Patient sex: M
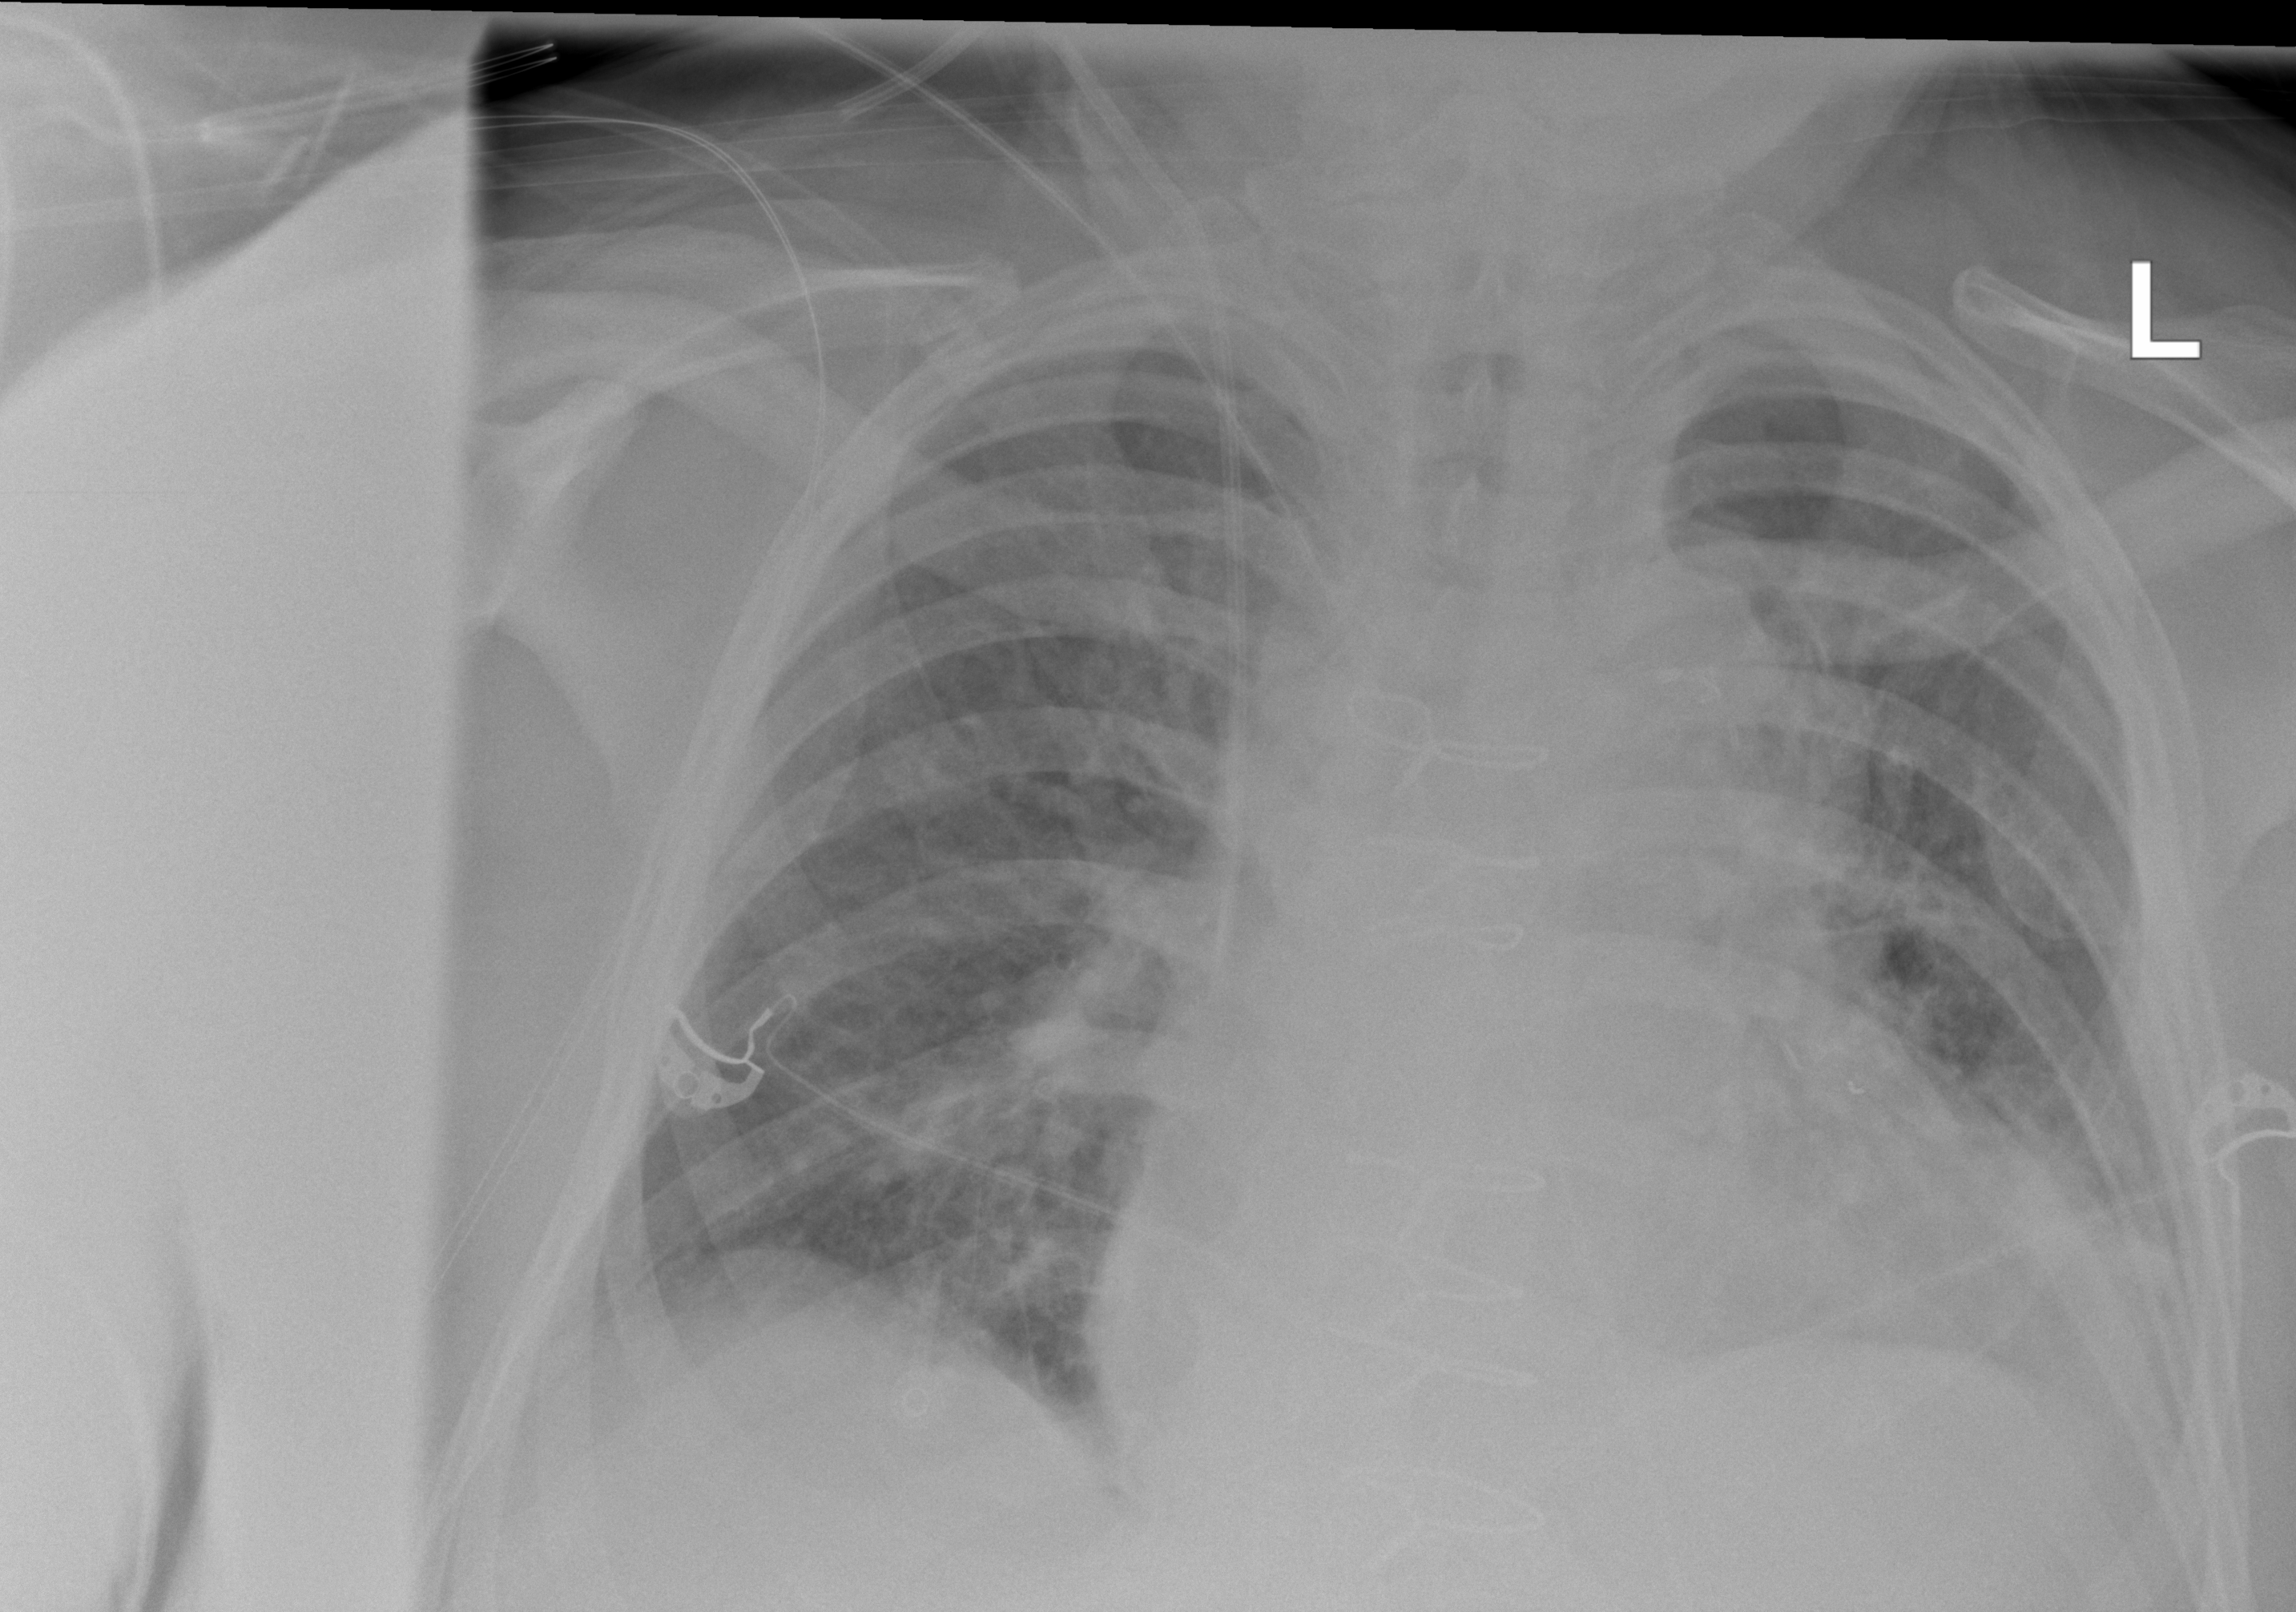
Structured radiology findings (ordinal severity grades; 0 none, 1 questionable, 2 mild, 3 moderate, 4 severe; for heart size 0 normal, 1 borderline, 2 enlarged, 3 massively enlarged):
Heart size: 2
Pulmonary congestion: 2
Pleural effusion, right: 0
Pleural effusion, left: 2
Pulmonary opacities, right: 1
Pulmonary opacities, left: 1
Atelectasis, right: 1
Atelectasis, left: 2